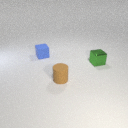
small brown rubber cylinder to the right of small blue rubber cube